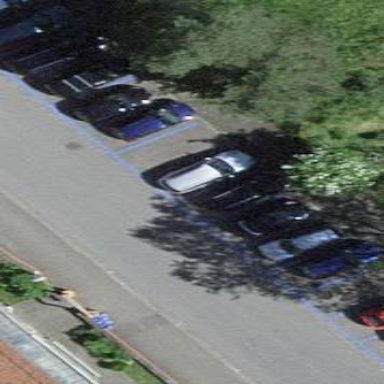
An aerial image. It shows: Street side parking area.